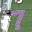
Label: 7